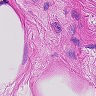
Metastatic tissue present: no